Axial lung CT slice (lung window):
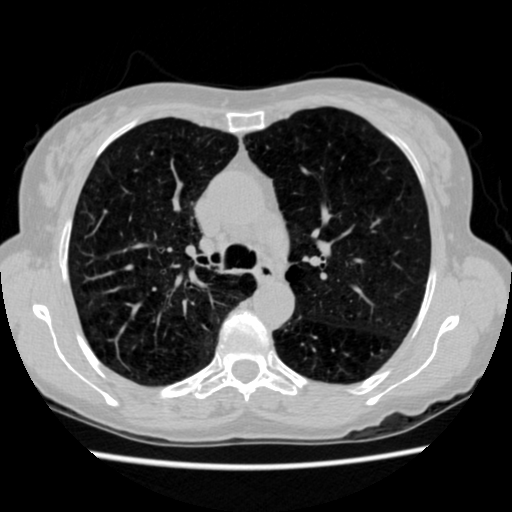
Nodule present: no